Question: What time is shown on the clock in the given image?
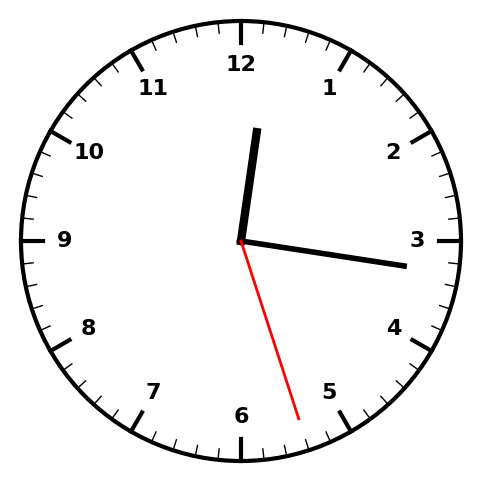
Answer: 12:16:27